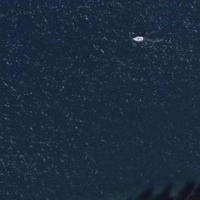
EUNIS habitat code: 14
Species observed at this site:
Sorbus aucuparia